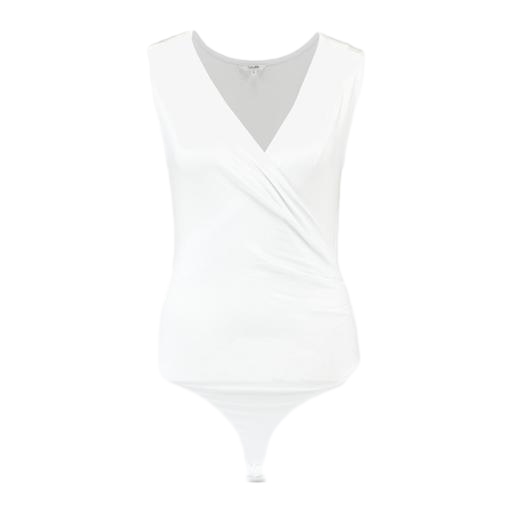
white tie-front tank, white tie waist top, white twist front keyhole jersey tank top, white background